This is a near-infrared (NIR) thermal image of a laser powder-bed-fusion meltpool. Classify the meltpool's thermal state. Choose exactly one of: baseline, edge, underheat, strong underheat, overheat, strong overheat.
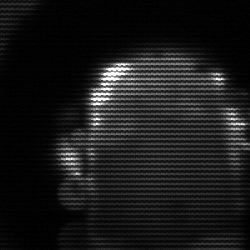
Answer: baseline